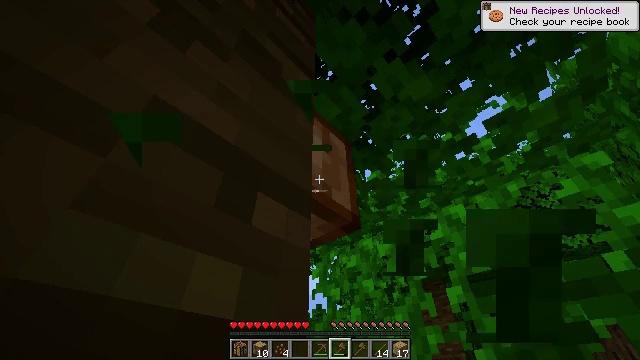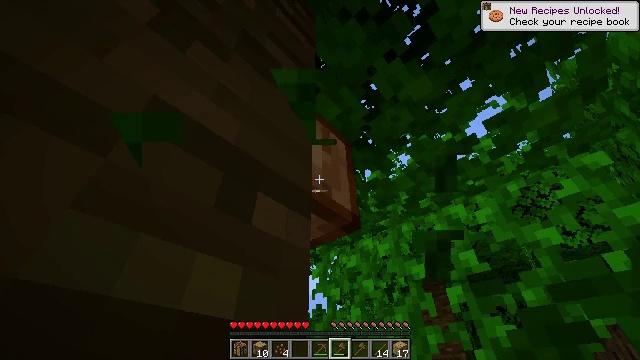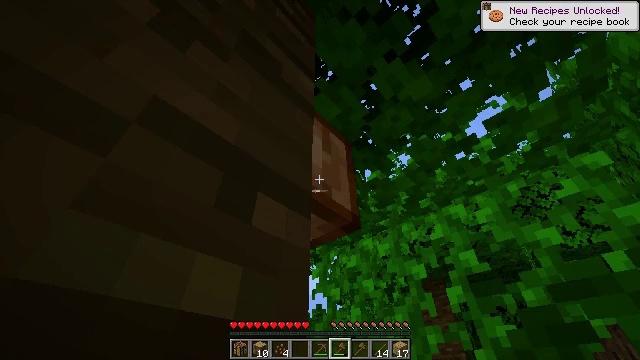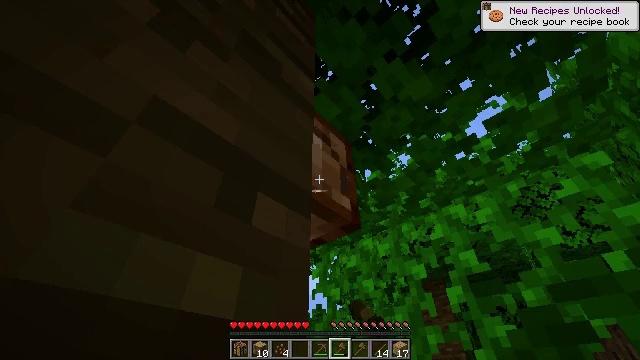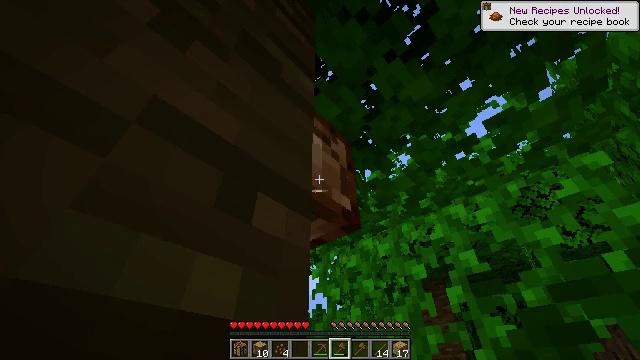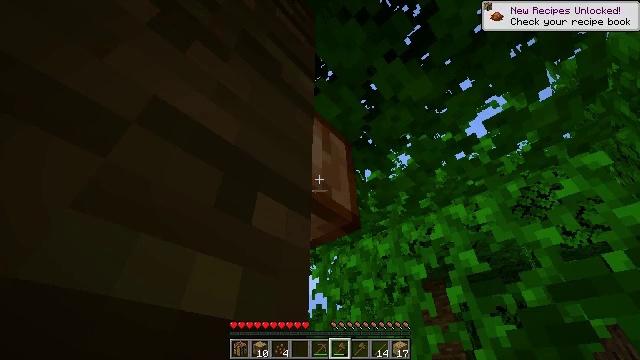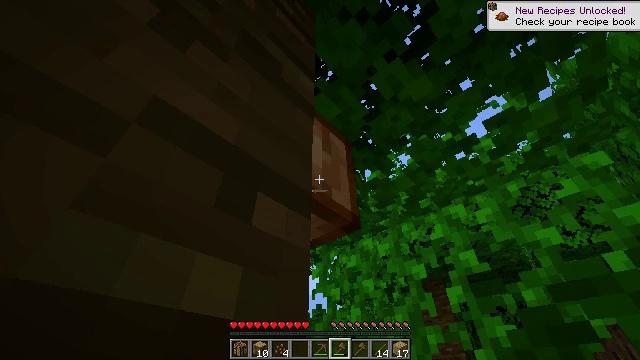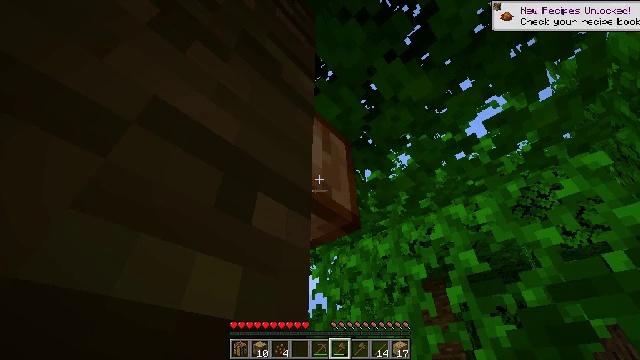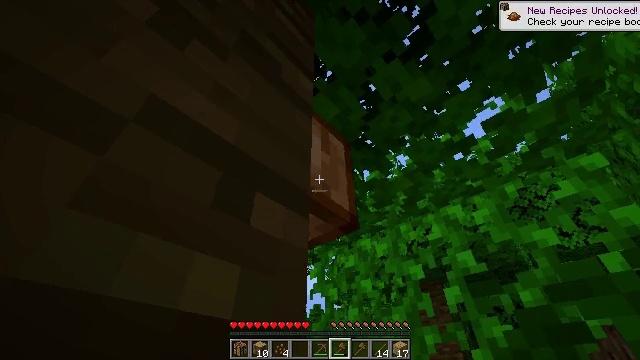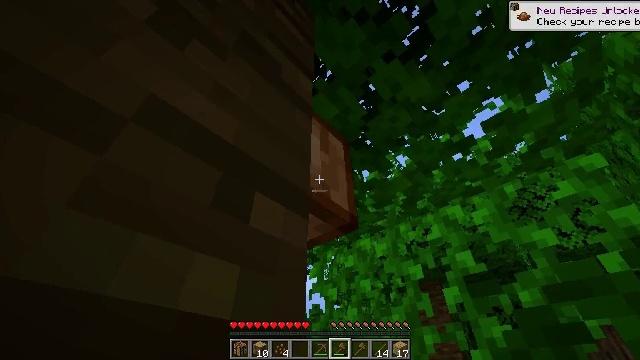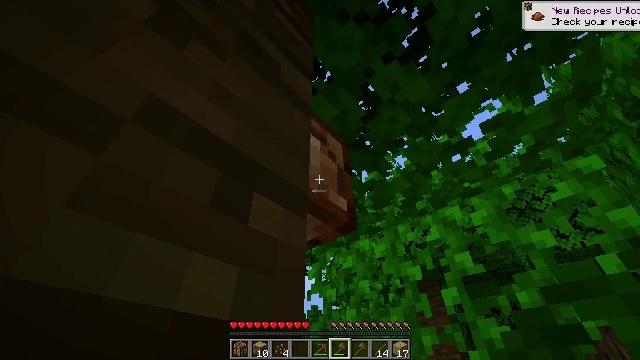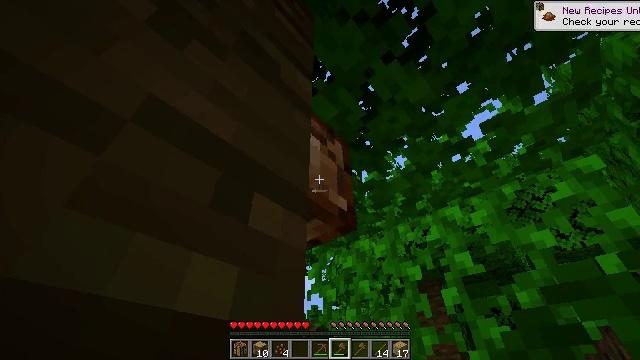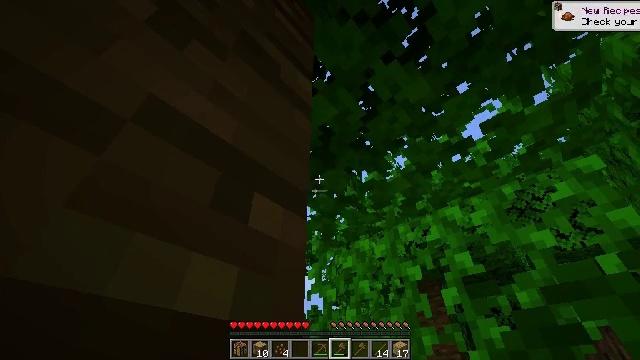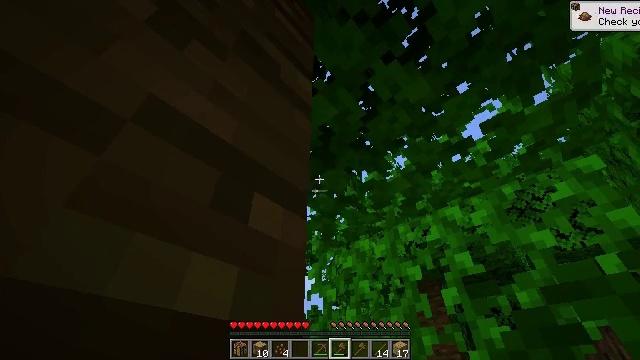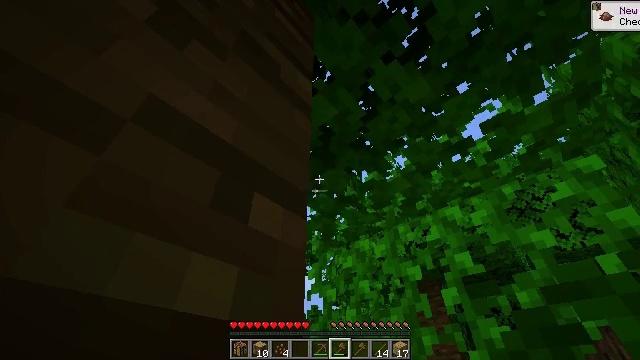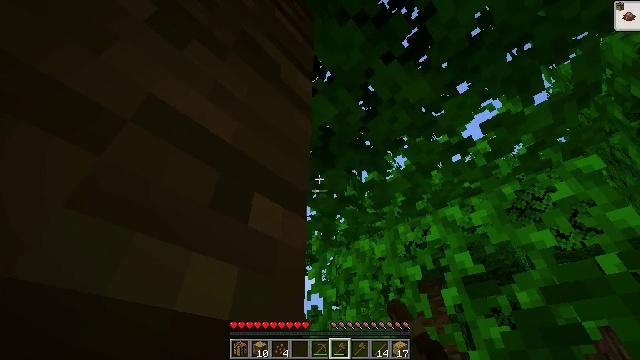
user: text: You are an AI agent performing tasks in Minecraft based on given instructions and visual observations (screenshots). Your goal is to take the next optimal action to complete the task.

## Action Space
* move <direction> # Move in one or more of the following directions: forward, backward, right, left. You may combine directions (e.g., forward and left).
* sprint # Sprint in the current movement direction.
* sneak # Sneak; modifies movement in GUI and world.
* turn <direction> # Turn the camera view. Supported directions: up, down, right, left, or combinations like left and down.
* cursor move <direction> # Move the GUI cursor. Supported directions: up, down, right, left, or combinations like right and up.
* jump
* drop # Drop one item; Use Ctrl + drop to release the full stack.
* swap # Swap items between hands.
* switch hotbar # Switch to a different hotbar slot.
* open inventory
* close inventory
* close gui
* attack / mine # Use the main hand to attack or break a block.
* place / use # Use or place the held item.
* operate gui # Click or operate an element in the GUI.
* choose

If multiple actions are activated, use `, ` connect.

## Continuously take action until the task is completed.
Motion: motion action
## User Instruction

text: Break the cocoa pod.
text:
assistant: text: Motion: attack / mine
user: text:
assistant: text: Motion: attack / mine
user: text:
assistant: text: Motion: attack / mine
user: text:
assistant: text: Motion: attack / mine
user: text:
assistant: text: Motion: no_op
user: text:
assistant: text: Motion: no_op
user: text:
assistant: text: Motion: no_op
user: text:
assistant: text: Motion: no_op
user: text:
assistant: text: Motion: no_op
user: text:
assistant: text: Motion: attack / mine
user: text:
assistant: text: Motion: attack / mine
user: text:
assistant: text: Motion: attack / mine
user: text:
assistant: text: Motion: attack / mine
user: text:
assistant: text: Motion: attack / mine
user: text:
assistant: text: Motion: attack / mine
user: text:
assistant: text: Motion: attack / mine
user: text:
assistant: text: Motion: attack / mine
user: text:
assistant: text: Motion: attack / mine